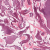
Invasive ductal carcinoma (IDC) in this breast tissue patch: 0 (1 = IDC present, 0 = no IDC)